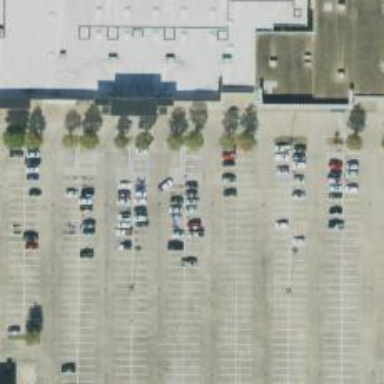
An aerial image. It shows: Parking space is available.